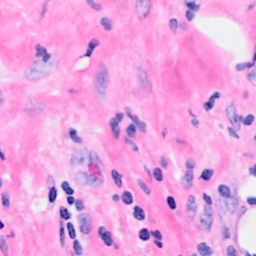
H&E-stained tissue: Breast